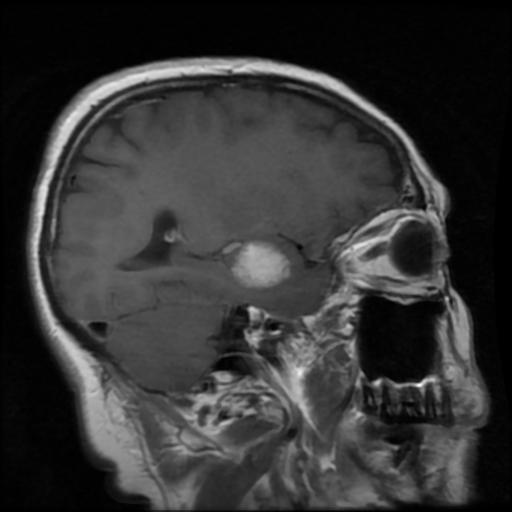
Label: meningioma